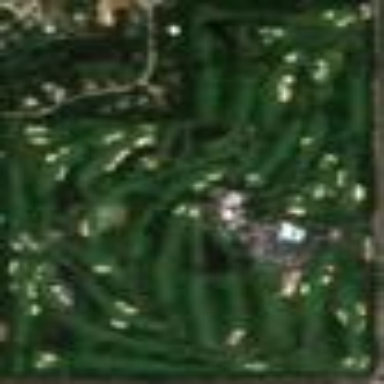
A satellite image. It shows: Private country club with golf course.